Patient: sex M, age 43
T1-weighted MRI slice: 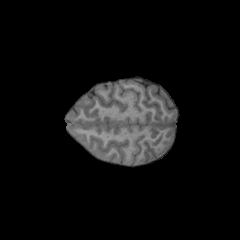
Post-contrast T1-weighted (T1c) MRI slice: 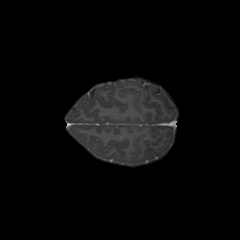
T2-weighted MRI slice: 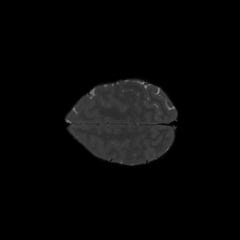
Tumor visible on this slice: no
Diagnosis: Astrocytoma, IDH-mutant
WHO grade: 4